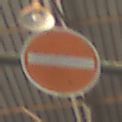
Verkehrszeichen: VerbotDerEinfahrt
Umgebung: Indoor, Urban
Tageszeit: Midday
Wetter: NotSpecified
Licht: Natural
Jahreszeit: NotSpecified
Kontrast: MediumContrast